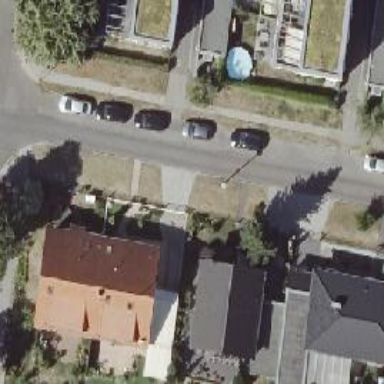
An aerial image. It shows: Asphalt road in residential area.